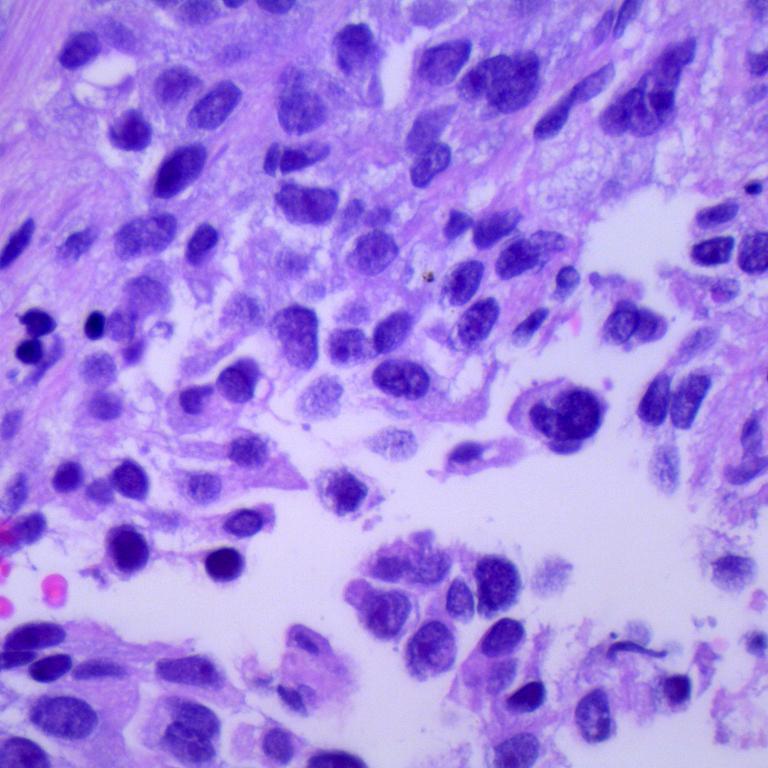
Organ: lung
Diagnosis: adenocarcinomas